Field crop: maize
Growth stage: 1
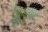
Species: datura